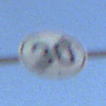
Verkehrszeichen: EndeGeschwindigkeit30
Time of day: SunriseSunset
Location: Outdoor (Nature)
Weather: Clear
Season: NotSpecified
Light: Natural